Field crop: maize
Growth stage: 1
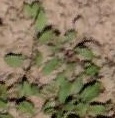
Species: convolvulus